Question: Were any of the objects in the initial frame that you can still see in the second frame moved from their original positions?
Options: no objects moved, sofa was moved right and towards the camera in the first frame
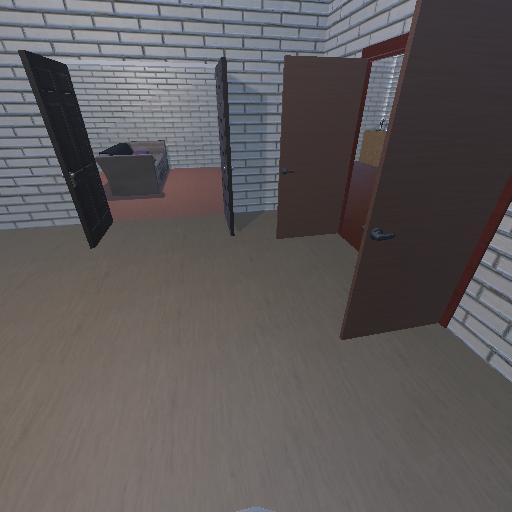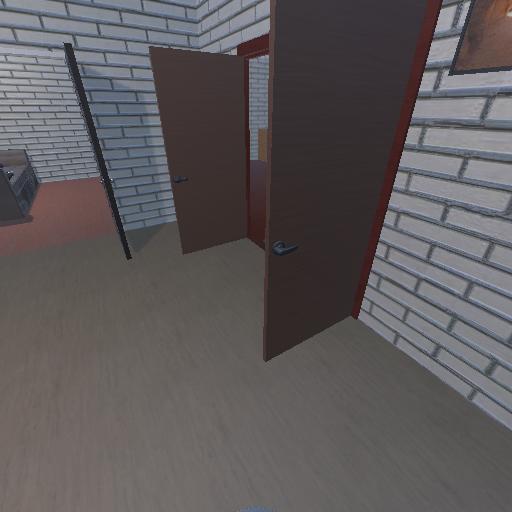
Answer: no objects moved